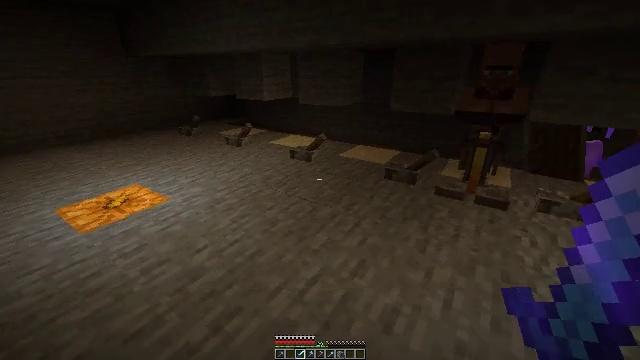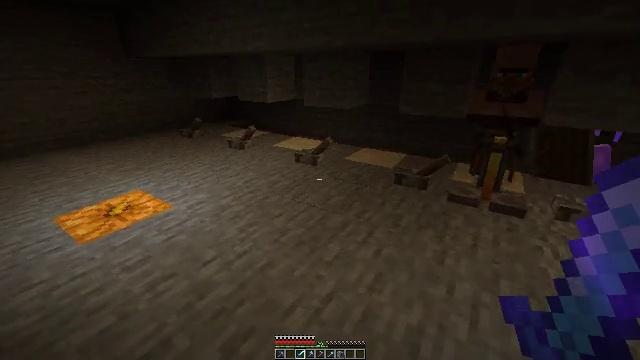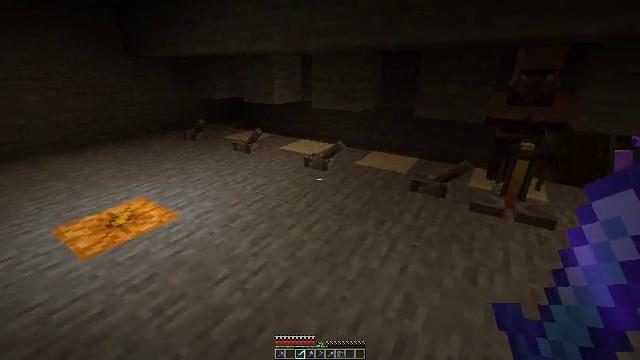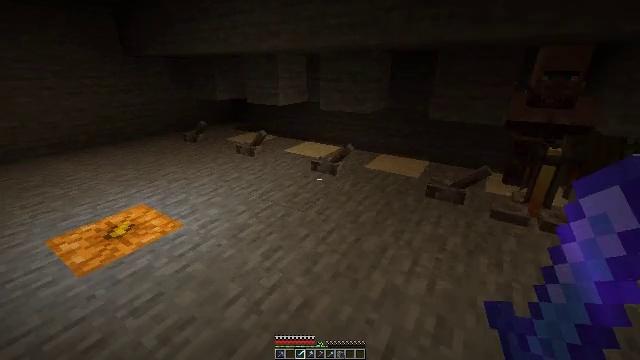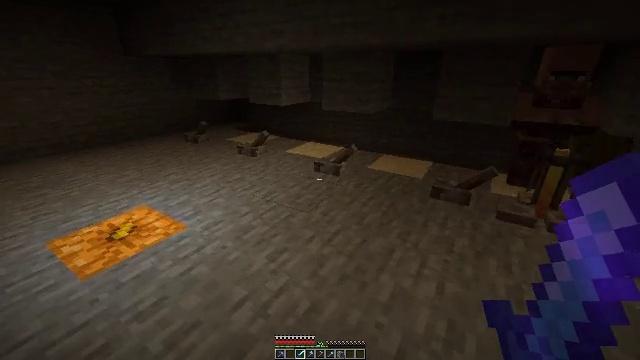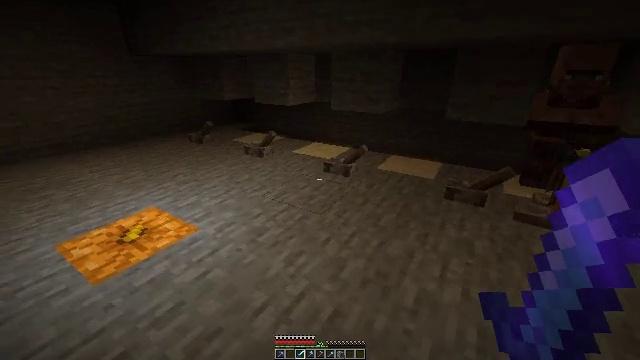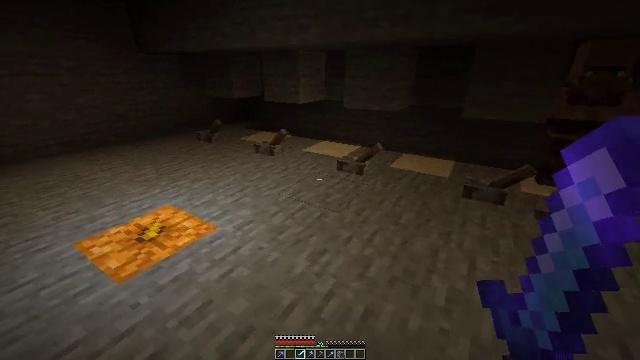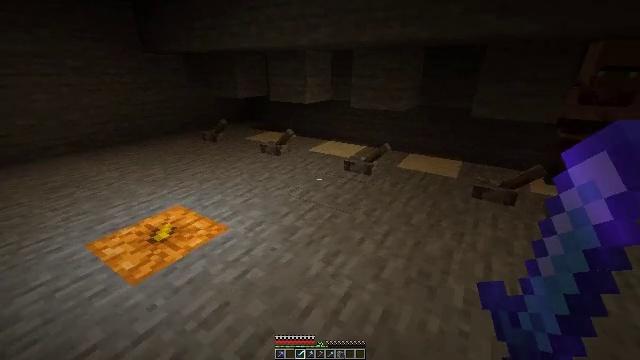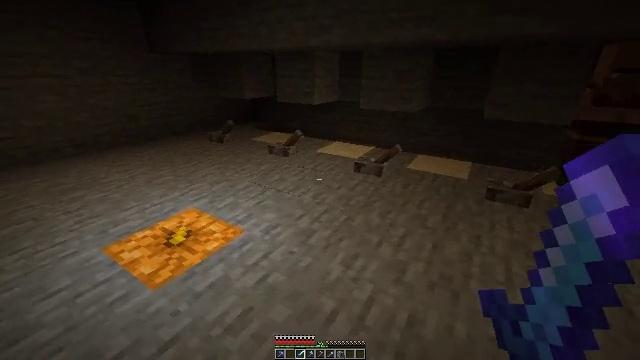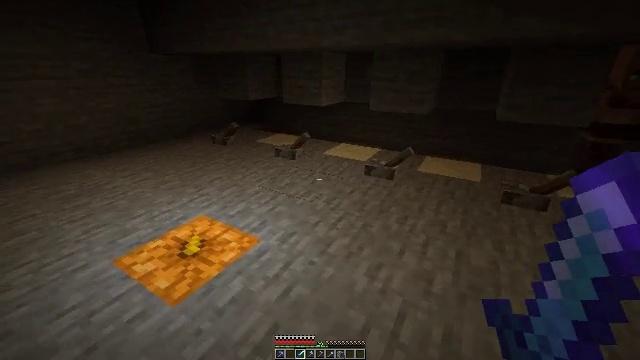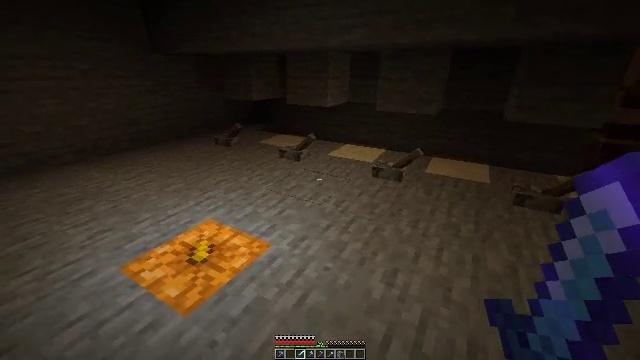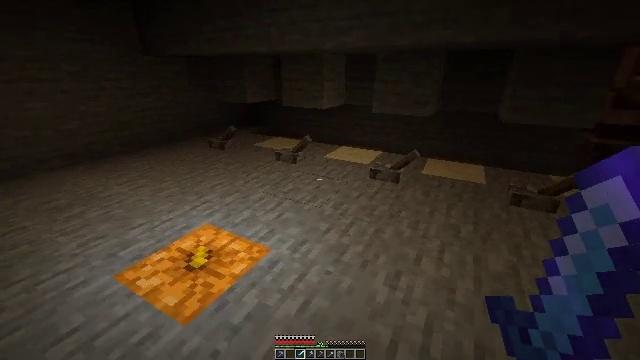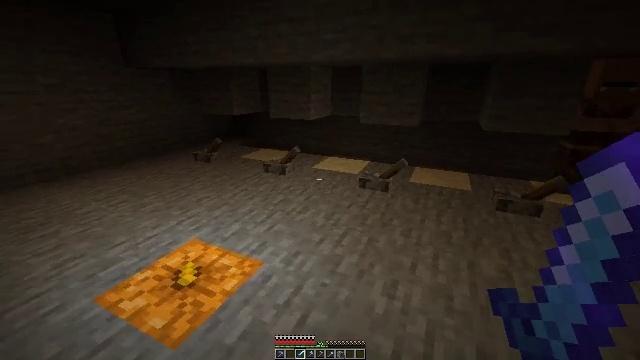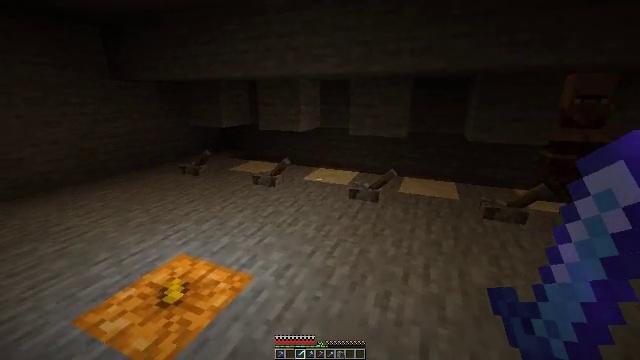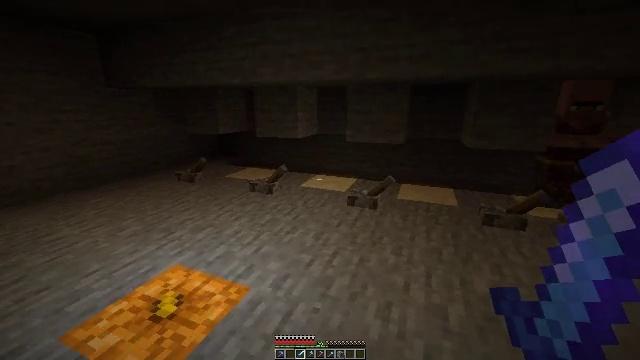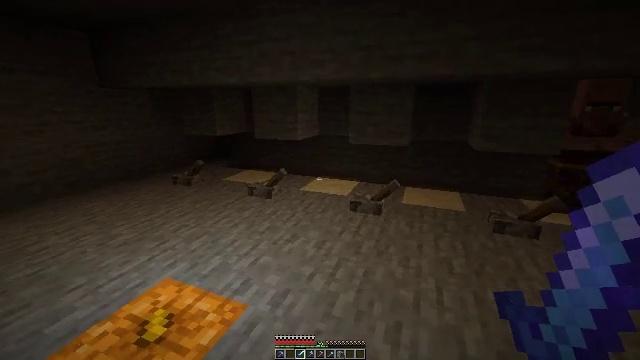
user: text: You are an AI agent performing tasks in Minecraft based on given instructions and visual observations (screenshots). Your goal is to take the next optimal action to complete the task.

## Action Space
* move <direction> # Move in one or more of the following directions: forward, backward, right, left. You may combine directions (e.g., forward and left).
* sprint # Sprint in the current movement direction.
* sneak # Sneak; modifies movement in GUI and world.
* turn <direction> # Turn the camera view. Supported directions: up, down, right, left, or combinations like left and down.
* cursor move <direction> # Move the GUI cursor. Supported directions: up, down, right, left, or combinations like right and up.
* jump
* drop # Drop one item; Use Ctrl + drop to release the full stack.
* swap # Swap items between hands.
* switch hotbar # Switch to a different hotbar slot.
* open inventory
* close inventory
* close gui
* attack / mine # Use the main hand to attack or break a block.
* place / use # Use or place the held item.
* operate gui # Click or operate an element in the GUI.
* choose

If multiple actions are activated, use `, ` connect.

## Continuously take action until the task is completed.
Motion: motion action
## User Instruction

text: Gather vines from trees or structures.
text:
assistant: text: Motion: move forward and move left
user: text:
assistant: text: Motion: move forward and move left
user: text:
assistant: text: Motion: move forward and move left
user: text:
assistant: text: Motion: move left
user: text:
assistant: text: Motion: move left
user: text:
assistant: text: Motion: move left
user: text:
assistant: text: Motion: move left
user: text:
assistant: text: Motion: move left
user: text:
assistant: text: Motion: move left
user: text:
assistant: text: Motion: no_op
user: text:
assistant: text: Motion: turn right
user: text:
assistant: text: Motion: turn right and up
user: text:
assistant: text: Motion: turn right and up
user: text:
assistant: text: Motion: move forward, turn up
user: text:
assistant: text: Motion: move forward
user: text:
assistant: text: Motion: move forward
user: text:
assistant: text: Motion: no_op
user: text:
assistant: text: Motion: no_op
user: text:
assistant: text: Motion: turn left
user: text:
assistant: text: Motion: turn left and down
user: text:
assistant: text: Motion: turn down
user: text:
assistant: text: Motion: no_op
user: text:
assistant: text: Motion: no_op
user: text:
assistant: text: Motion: no_op
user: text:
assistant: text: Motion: no_op
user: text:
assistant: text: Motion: no_op
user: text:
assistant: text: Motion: move forward
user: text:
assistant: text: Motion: move forward, turn right
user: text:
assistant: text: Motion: move forward, turn right and down
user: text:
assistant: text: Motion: move forward, turn right